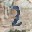
Label: 2